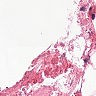
Metastatic tissue present: no